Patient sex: M
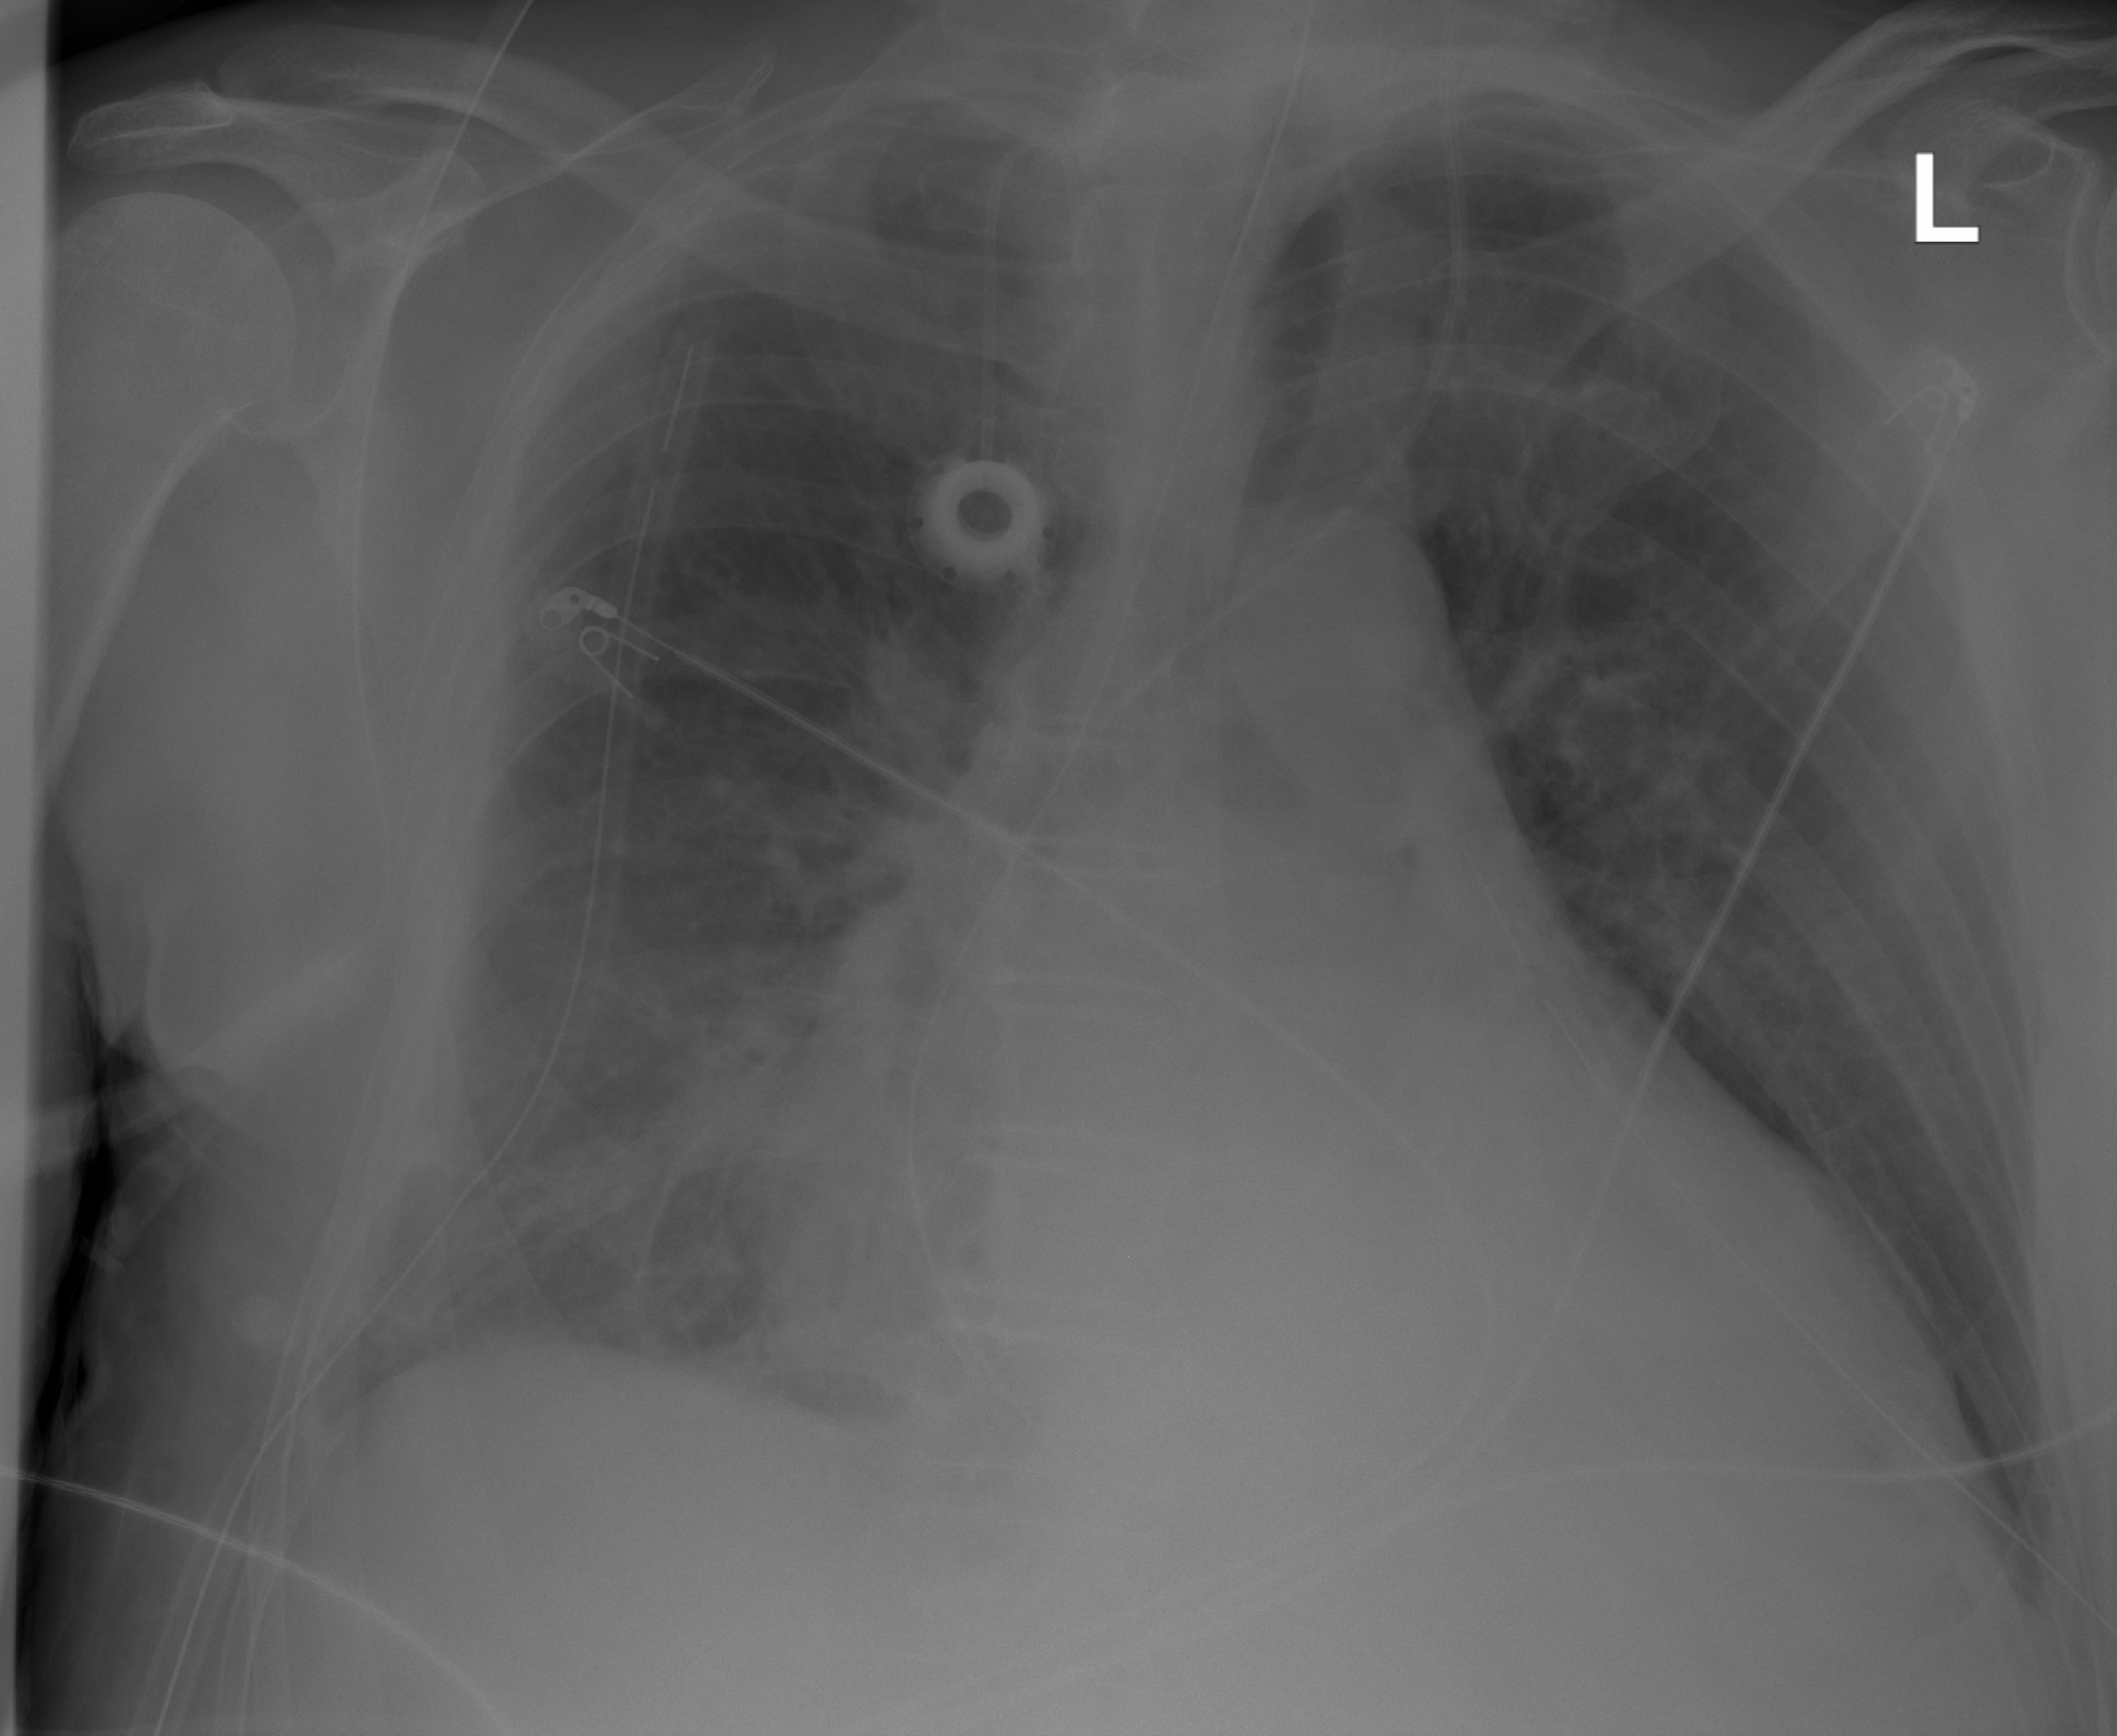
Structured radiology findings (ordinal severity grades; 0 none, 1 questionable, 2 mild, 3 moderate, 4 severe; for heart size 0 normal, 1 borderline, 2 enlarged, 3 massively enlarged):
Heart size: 2
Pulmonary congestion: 2
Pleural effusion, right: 2
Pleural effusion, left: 0
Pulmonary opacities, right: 2
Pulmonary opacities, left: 0
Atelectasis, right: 2
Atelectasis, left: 0